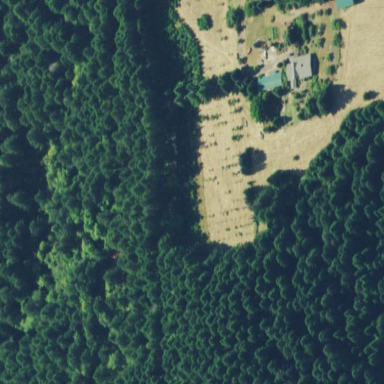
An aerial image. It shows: Woodland area covered with trees.